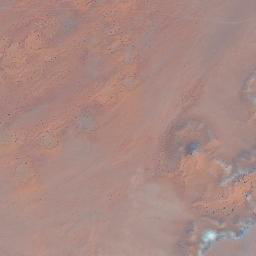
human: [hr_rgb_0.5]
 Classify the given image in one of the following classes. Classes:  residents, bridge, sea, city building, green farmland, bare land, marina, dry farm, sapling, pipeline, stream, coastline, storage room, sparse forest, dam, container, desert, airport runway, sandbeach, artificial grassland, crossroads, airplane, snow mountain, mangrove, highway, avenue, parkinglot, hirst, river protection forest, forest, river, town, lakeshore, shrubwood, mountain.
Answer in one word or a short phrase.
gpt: desert